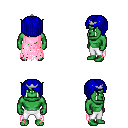
a pixel art fantasy rpg character, male body template, orc, green skin, pink tattered cape, white pants, blue pageboy hairstyle, silver tiara, four views (front, back, left, right), 2x2 character sprite sheet, small pixel art, hard edges, no anti-aliasing